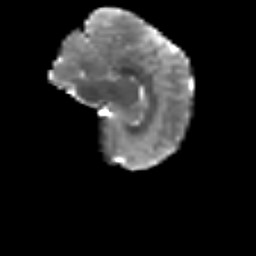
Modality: T2w
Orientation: sagittal
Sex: female
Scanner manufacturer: siemens
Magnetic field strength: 3 T
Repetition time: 5 s
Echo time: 0.071 s